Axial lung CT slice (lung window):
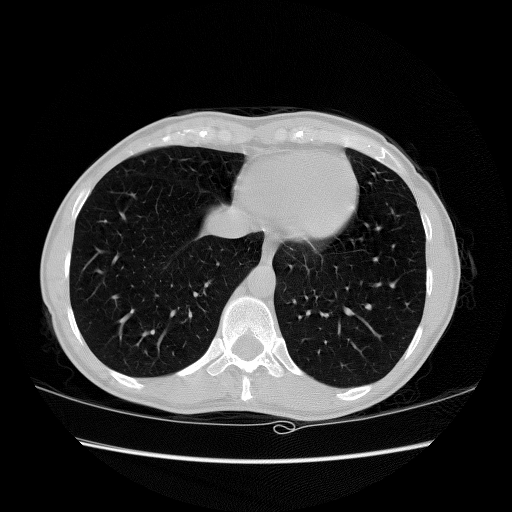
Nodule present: no